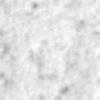
Label: no_change